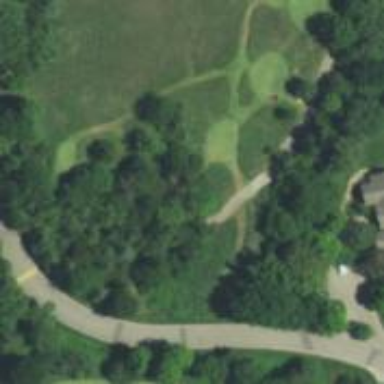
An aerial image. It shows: Path for both roads and golfers.